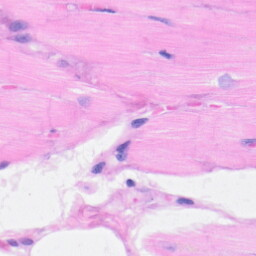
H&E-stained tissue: Heart